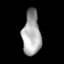
Tissue: prostate
Cell type: Epithelial cells
Senescence score: 0.2976
Nuclear area (px): 784
Mean DAPI intensity: 167.95